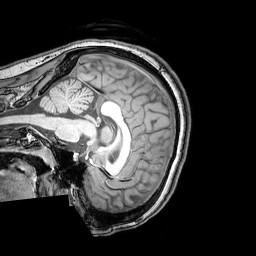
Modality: T1w
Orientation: sagittal
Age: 23
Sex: female
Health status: healthy
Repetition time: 0.081 s
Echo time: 0.037 s